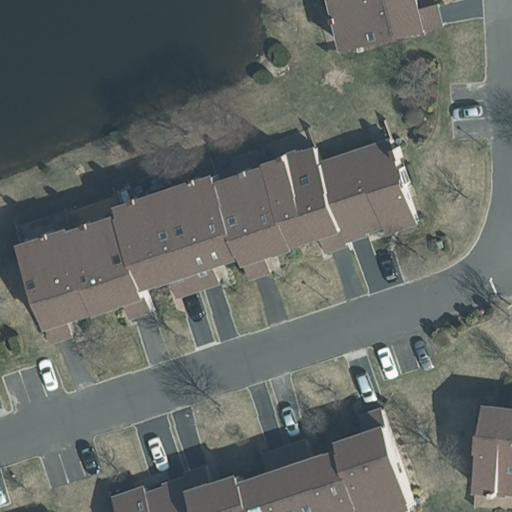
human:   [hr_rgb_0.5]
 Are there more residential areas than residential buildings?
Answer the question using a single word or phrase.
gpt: no

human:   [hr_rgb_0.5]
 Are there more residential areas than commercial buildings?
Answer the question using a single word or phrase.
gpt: yes

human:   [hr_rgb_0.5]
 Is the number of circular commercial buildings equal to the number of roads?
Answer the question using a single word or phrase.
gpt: no

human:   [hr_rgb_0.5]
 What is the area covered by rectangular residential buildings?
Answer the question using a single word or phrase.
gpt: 258m2

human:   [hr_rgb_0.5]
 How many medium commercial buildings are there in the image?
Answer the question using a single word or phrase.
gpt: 0

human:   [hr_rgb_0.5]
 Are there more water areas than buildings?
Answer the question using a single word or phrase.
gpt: no

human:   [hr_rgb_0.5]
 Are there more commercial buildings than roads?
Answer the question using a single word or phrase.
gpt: no

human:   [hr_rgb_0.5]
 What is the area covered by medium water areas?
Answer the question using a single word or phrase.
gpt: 0m2

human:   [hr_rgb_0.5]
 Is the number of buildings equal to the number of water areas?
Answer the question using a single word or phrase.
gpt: no

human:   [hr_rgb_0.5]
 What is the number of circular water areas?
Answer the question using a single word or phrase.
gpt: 0

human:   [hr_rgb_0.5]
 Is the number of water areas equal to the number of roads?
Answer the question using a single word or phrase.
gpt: no

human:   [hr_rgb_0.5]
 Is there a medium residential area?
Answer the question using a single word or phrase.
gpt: no

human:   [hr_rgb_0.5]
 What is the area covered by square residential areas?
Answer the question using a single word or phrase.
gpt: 0m2

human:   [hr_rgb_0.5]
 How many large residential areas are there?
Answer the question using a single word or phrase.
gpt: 1

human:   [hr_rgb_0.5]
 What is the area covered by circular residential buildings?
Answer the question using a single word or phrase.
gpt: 0m2

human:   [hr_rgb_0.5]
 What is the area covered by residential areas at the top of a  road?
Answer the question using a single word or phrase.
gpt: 0m2

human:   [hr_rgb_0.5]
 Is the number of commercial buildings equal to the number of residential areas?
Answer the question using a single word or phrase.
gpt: no

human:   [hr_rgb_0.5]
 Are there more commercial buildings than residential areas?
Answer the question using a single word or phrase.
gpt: no

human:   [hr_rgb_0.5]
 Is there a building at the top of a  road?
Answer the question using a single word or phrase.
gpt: yes

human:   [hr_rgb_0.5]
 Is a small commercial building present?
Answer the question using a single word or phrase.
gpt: no

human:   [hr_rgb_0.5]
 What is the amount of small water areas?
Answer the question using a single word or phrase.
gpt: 0

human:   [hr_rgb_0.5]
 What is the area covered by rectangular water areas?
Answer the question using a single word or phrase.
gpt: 0m2

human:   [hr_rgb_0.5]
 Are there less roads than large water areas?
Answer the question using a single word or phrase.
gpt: no

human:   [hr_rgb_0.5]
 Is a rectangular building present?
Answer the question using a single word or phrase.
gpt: yes

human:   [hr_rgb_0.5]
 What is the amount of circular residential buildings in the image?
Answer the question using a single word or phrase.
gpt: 0

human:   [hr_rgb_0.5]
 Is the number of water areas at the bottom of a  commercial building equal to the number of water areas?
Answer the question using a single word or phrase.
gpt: no

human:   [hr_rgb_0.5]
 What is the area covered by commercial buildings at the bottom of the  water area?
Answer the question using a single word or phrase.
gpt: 0m2

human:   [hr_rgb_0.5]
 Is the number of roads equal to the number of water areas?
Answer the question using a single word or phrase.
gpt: no

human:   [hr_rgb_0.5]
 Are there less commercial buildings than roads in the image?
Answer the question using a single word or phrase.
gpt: yes

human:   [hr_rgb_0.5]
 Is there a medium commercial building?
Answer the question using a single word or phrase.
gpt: no

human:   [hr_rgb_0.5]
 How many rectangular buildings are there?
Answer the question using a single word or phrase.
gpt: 2

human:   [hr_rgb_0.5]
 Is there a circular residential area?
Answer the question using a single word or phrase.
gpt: no

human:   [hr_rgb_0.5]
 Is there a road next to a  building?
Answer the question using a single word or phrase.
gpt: yes

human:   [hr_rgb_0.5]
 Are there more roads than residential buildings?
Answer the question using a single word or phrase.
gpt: no

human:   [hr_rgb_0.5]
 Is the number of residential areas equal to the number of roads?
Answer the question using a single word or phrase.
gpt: no

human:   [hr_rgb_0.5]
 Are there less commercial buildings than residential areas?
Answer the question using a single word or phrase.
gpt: yes